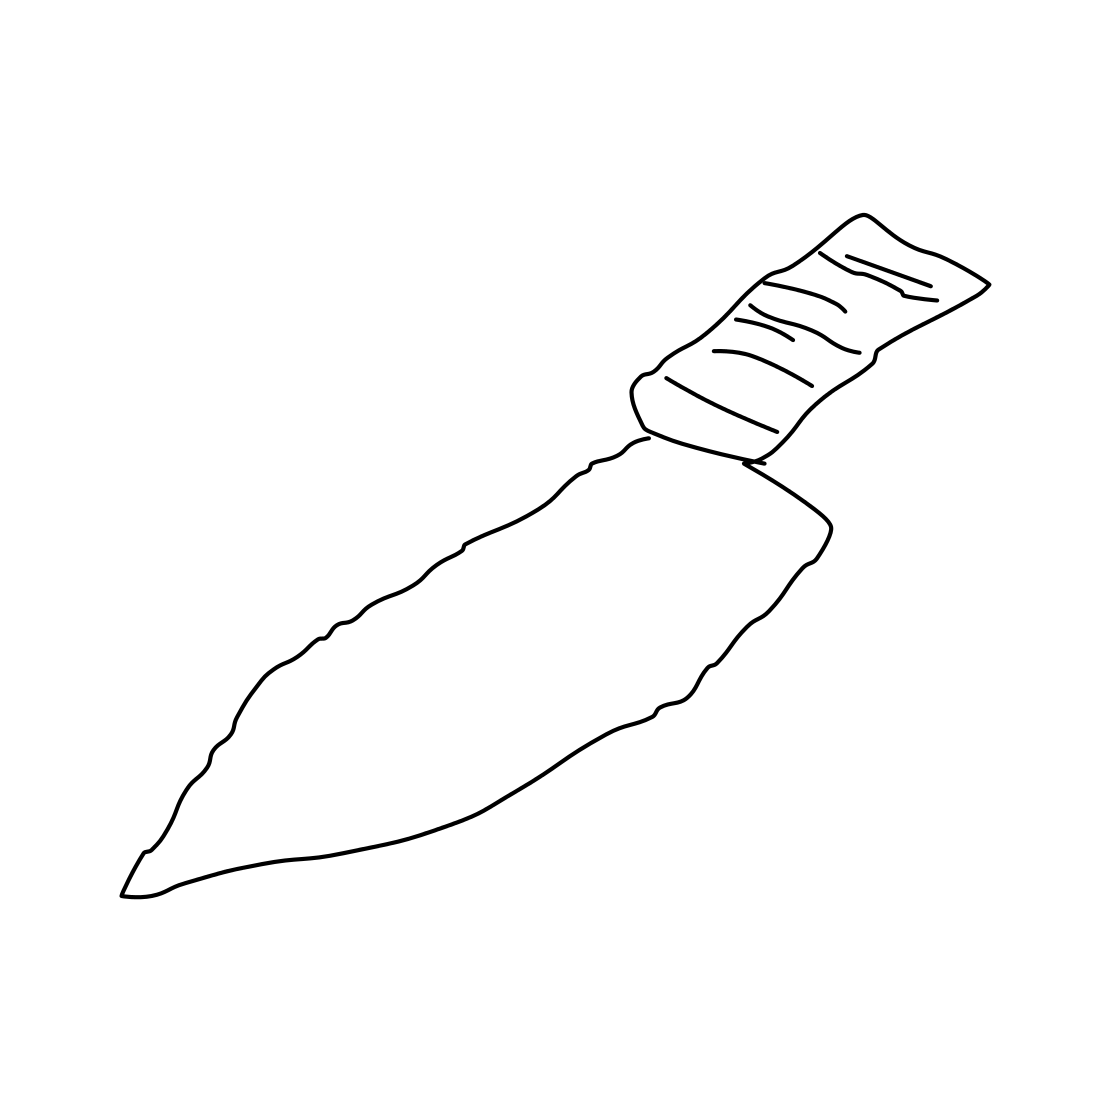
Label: knife